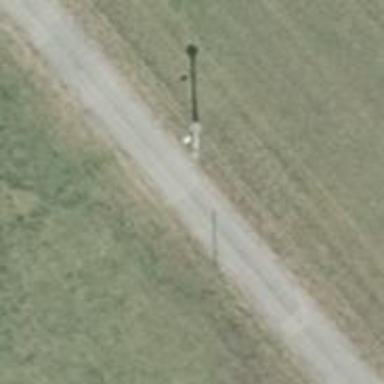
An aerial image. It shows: Power pole.